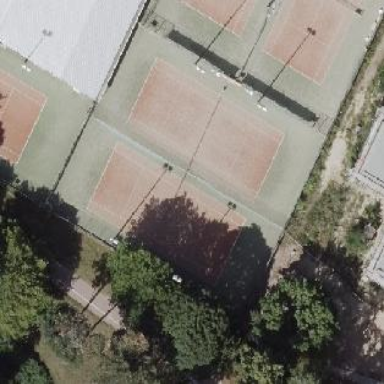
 located on pitch designated for leisure land."